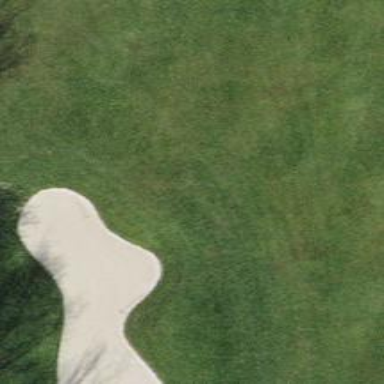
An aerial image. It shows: Golf bunker filled with sandy terrain.